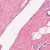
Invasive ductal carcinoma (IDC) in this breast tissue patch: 0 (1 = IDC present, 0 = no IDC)